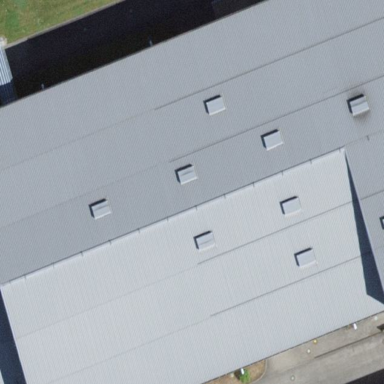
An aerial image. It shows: Industrial building.